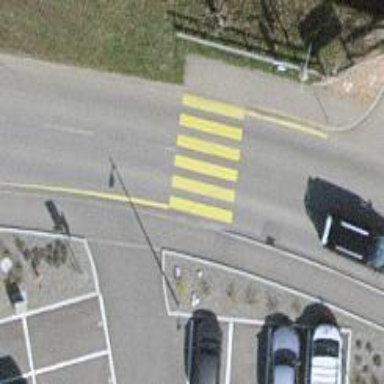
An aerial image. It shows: Zebra crossing on the road.